Question: I am trying to figure out the best design for a custom floating "pallet" for initiating actions (e.g., change sorting criteria of a list) as well as switching views (e.g., Help, Options). I want the pallet to start out collapsed so the initial view is full-screen. When the user touches the corner of the screen the view slides into place with animation. Another touch slides the view out of the way.
The best example of the UI I am going for is one of my favorite apps, the iThoughts mind mapper (see below). How is this done? I really want to learn how the pros create such beautiful apps. Most of the help I find points me in the direction of the standard UITabbar, UIToolbar, etc. Yawn.
Thanks!

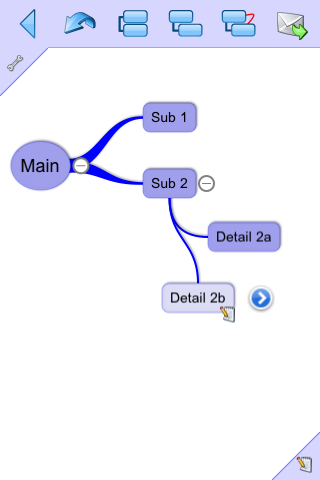
Answer: Assumptions:
- 'toolbar'- 'CGRect toolbarFrameWhenHidden''CGRect toolbarFrameWhenShown'- 'BOOL toolbarHidden'- 'toggleToolbar:'
The code:
'''
- (IBAction) toggleToolbar:(id)sender
{
CGRect targetFrame = self.toolbarHidden ? self.toolbarFrameWhenShown : self.toolbarFrameWhenHidden;
[UIView animateWithDuration:0.25 animations:^{
self.toolbar.frame = targetFrame;
}];
self.toolbarHidden = !self.toolbarHidden;
}
'''